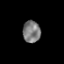
Tissue: prostate
Cell type: T cells
Senescence score: 0.2858
Nuclear area (px): 382
Mean DAPI intensity: 121.571